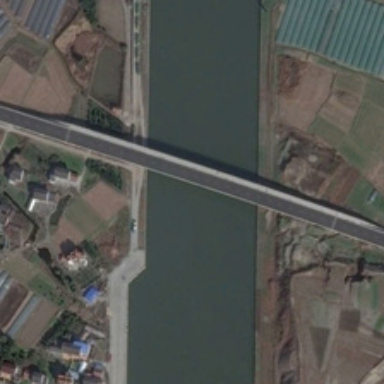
Some buildings and many farmlands are in two sides of a river with a bridge .